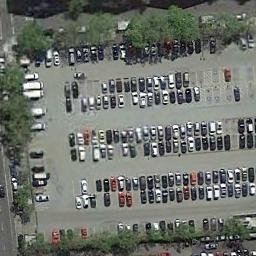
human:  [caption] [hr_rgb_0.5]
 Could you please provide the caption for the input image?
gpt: The parking lot is full of cars next to some trees .

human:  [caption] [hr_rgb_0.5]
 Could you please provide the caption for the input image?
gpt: The parking lot with some cars arranged neatly in lines is surrounded by some trees .

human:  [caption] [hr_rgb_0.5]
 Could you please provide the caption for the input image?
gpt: There are many trees around the parking lot .

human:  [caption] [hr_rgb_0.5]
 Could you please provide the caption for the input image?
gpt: Seven rows of cars were parked in the parking lot .

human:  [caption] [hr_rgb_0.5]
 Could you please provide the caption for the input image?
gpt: There are some green trees beside the parking lot with many cars .